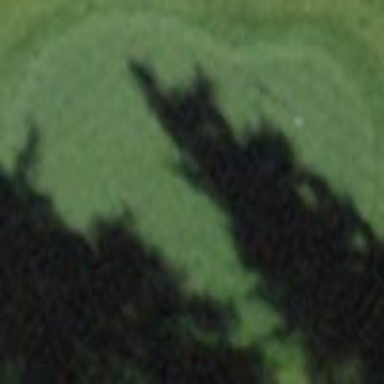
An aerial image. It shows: Golf green.